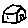
Label: house